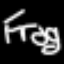
Label: frog